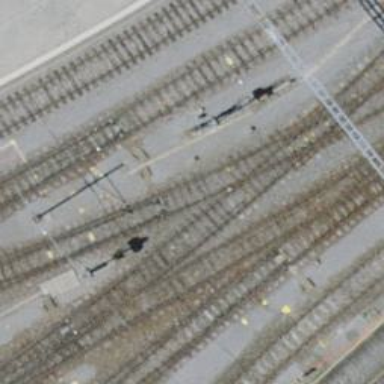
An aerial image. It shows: Railway switch.